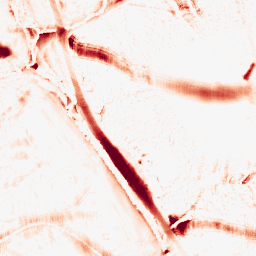
Category: morphological
Decomposition family: morphological_ellipse
Decomposition parameters: operation: opening
width: 30
height: 20
Upsampling method: quartic
Upsampling parameters: scale: 2
Upsampling scale: 2